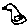
Label: bird